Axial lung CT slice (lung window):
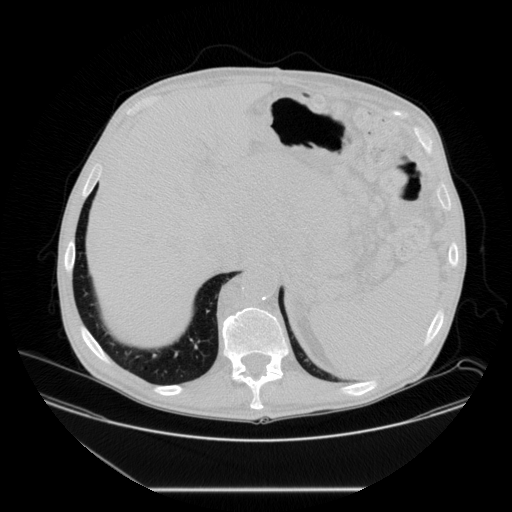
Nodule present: no